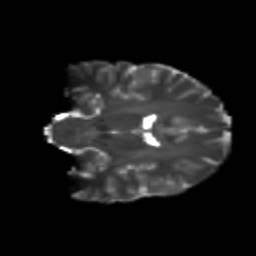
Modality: T2w
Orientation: coronal
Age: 21
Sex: female
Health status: healthy
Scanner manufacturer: siemens
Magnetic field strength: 3 T
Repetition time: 8.6 s
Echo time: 0.095 s